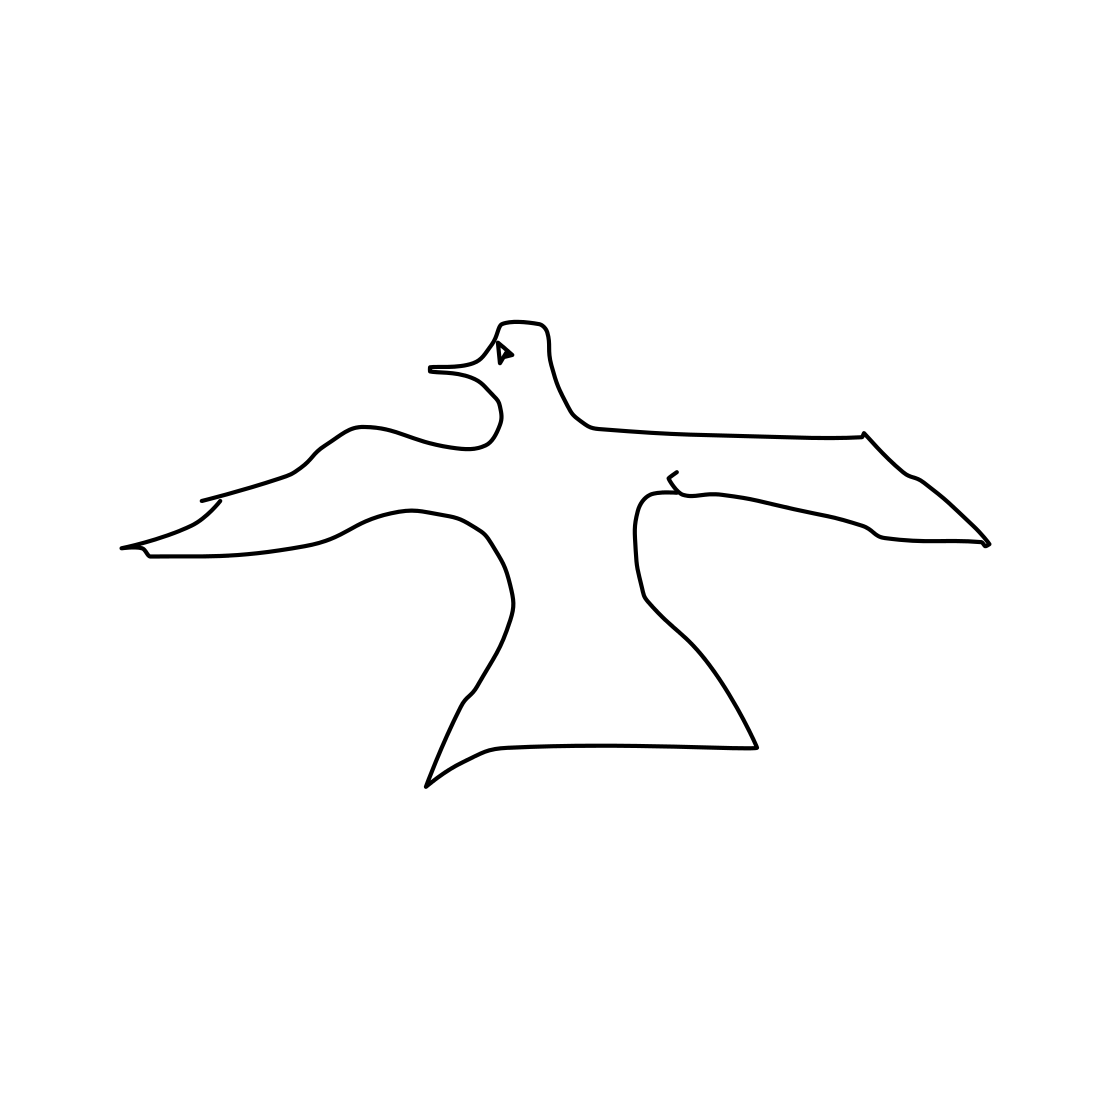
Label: seagull